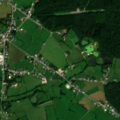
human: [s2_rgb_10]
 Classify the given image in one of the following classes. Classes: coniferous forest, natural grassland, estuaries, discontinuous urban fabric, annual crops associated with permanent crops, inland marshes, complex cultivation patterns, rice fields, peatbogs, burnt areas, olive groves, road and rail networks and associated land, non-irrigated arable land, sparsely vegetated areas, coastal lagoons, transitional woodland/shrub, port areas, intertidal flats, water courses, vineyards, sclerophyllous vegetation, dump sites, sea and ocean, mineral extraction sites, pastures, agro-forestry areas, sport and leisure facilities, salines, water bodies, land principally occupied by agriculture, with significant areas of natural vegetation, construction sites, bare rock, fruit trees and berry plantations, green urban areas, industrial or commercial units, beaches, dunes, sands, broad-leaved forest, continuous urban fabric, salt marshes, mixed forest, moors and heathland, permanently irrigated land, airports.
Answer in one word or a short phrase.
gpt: discontinuous urban fabric, complex cultivation patterns, broad-leaved forest